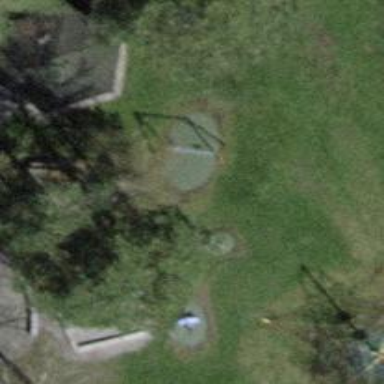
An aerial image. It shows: Playground is depicted in the image.